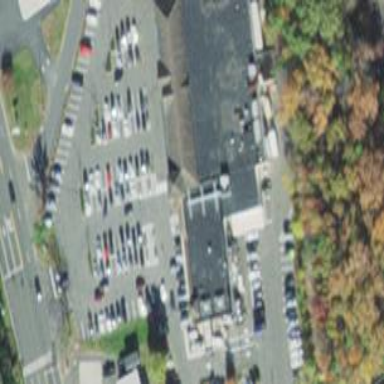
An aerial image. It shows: Building that houses supermarket.